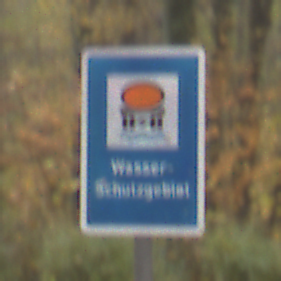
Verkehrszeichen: Wasserschutzgebiet
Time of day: MorningAfternoon
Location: Outdoor (Nature)
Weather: Overcast
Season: Autumn
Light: Natural